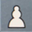
Piece: wP